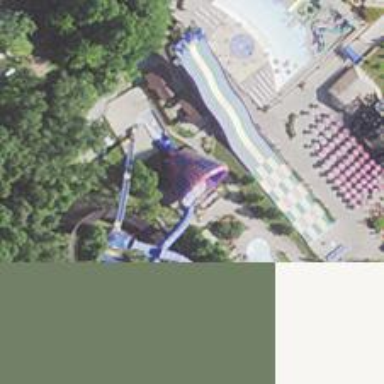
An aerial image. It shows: Water slide attraction.